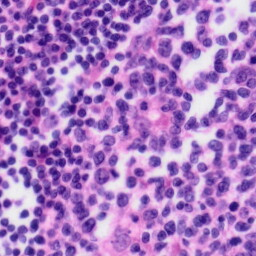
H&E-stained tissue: Tonsil